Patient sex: M
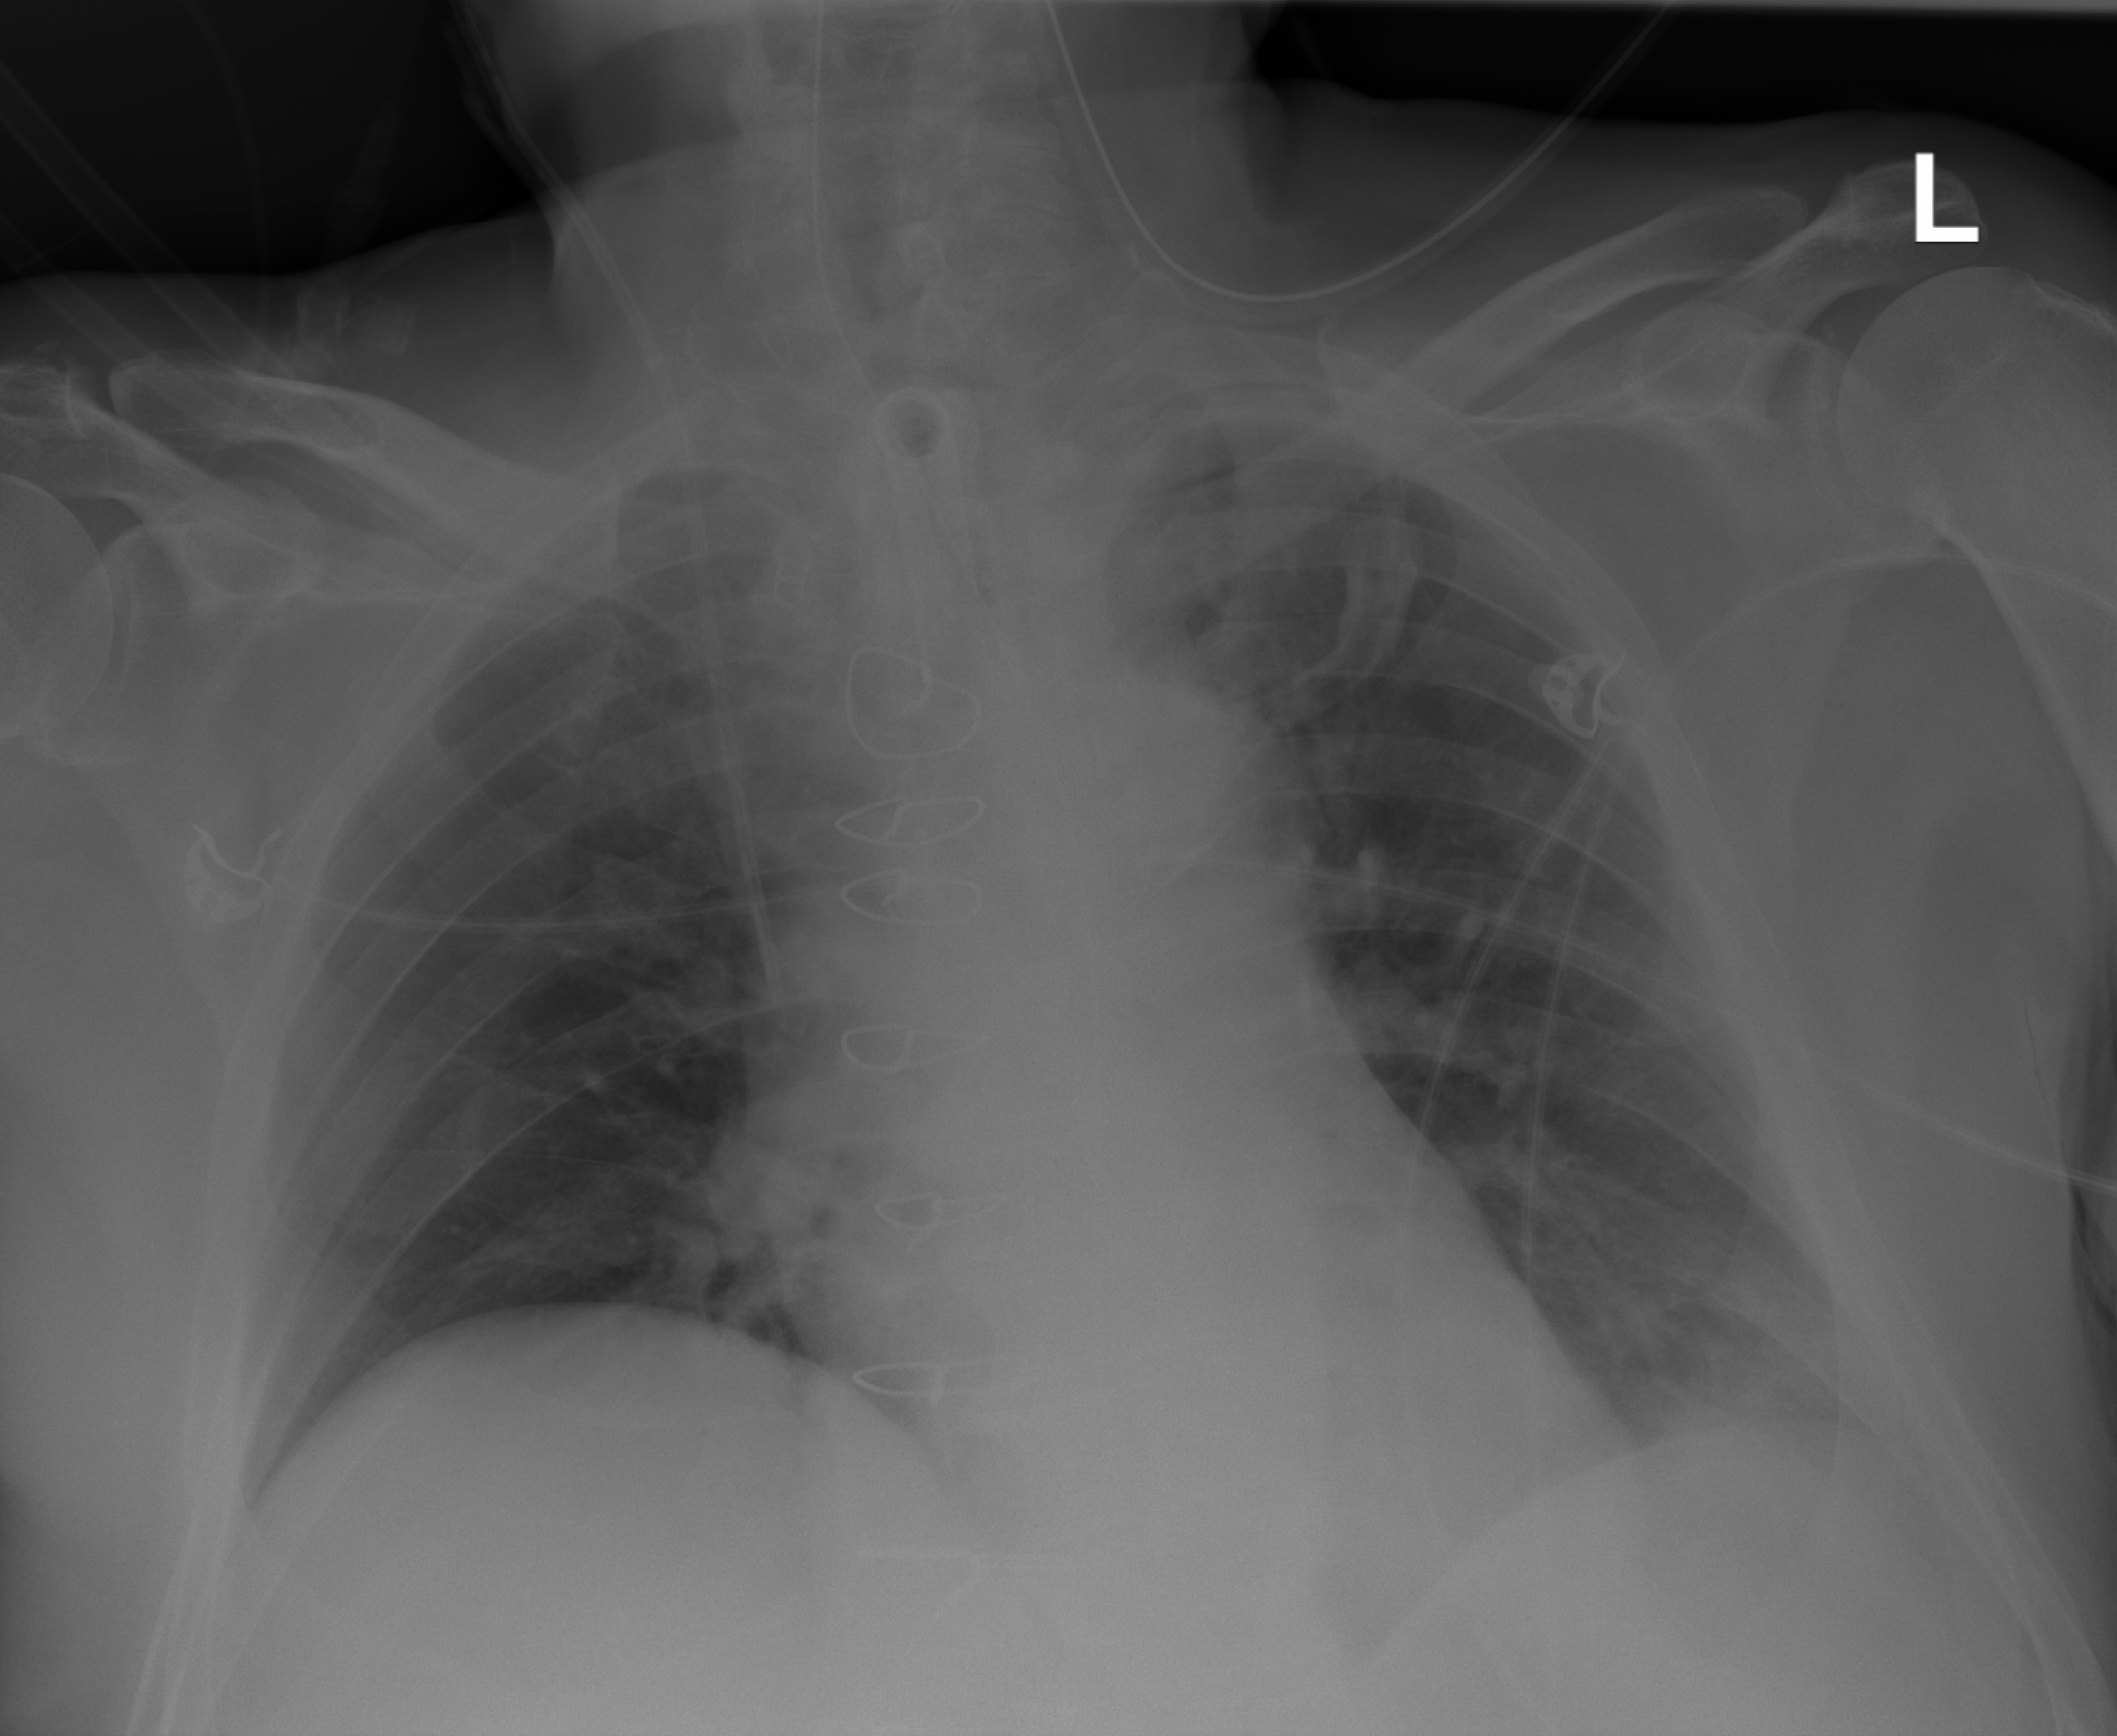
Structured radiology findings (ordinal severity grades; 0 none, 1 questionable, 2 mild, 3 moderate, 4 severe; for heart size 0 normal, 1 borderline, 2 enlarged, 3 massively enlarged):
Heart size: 0
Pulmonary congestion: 0
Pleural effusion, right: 0
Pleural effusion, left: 2
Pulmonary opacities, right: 0
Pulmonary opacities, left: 1
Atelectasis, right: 0
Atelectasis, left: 2